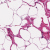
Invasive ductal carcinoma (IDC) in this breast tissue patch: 0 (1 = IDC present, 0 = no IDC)